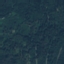
Land use / land cover: Forest